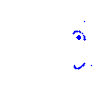
Particle: electron